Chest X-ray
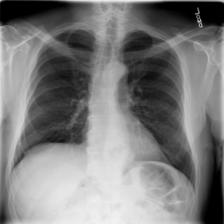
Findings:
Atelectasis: negative
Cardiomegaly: negative
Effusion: negative
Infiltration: positive
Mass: negative
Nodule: negative
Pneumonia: negative
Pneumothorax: negative
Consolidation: negative
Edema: negative
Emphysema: negative
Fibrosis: negative
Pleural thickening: negative
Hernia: negative